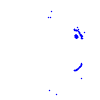
Particle: proton